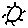
Label: sun